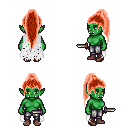
a pixel art fantasy rpg character, female body template, orc, green skin, white tattered cape, metal pants, red extra-long topknot hairstyle, maroon shoes, dagger, four views (front, back, left, right), 2x2 character sprite sheet, small pixel art, hard edges, no anti-aliasing